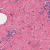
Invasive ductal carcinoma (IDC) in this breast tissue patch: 0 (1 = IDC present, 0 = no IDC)